Aerial crown-view tile of a tropical tree (Barro Colorado Island, Panama), acquired 20250512:
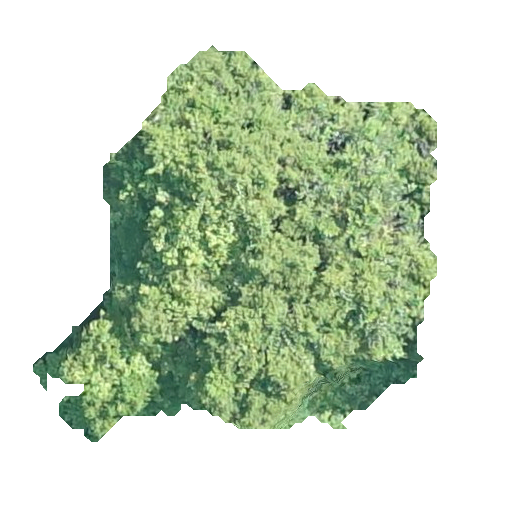
Species: Pouteria stipitata
GBIF accepted scientific name: Pouteria stipitata
Crown area: 157.241 m²